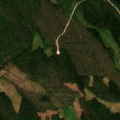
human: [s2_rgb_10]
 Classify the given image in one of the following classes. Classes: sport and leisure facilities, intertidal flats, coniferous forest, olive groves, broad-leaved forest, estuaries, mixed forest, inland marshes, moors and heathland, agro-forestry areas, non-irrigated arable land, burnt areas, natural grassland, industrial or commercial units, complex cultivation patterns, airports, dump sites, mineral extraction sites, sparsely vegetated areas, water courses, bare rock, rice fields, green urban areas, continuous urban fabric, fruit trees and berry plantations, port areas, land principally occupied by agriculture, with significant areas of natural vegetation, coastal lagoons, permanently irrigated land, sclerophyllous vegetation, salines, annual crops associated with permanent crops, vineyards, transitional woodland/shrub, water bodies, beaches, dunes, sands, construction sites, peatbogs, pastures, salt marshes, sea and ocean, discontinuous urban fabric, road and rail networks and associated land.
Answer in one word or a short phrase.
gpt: coniferous forest, transitional woodland/shrub